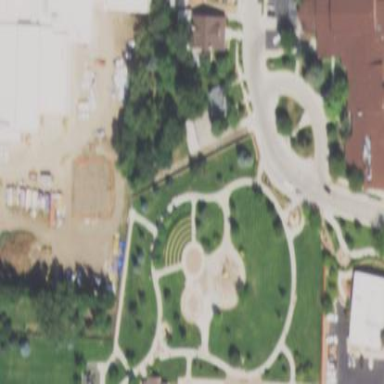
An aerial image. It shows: Park.